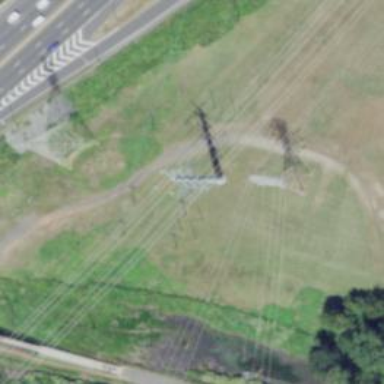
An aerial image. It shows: Towering power structure.